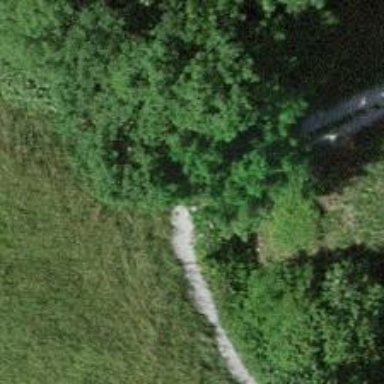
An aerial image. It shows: Path on bridge.